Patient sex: M
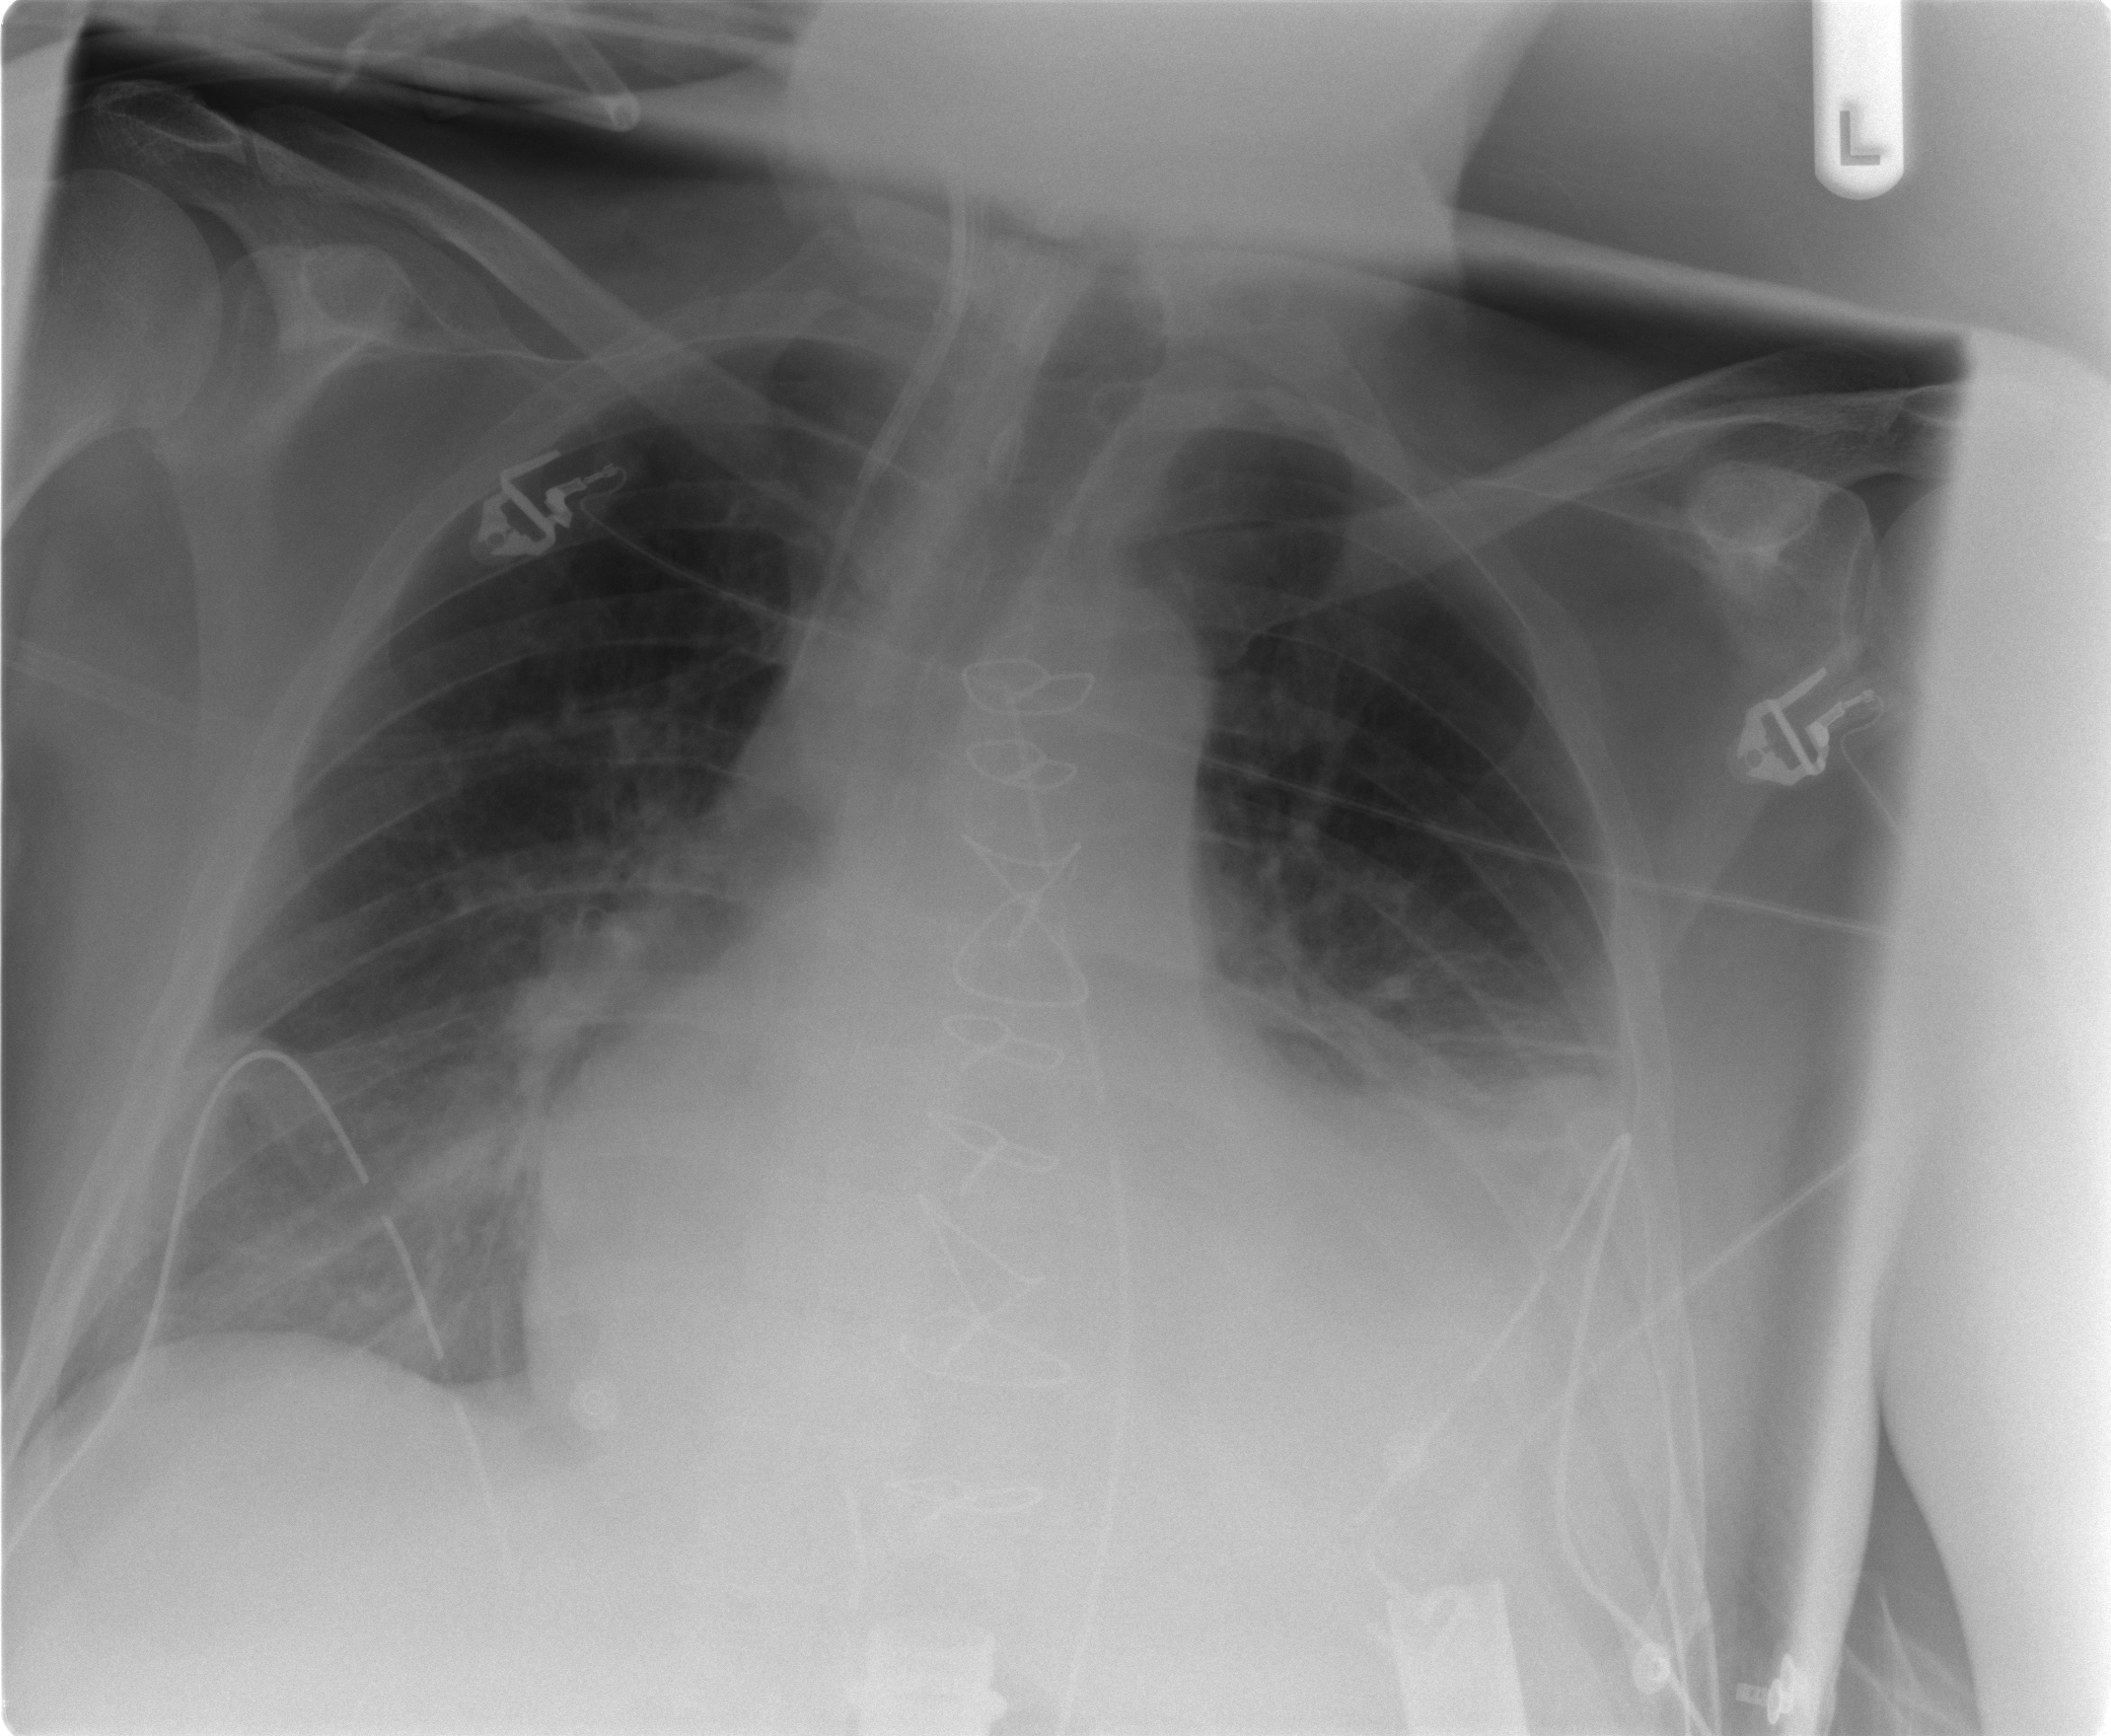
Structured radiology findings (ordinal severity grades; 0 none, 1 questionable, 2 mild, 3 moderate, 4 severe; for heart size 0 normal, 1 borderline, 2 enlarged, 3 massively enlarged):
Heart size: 3
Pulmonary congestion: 2
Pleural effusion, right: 0
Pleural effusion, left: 2
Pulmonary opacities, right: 0
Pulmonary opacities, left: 0
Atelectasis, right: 2
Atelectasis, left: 2